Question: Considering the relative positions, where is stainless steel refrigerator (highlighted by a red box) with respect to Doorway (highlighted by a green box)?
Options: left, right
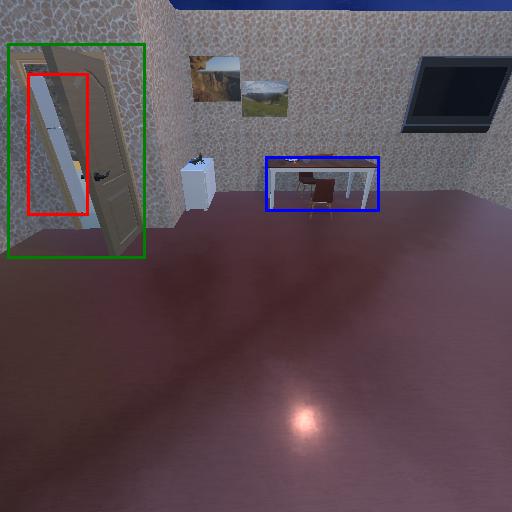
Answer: left